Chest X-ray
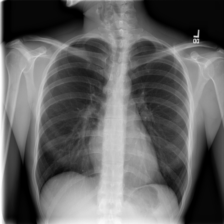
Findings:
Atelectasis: negative
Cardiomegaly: negative
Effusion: negative
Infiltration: negative
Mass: negative
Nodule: negative
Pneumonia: negative
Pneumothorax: negative
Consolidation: negative
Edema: negative
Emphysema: negative
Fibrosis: negative
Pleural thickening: negative
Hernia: negative